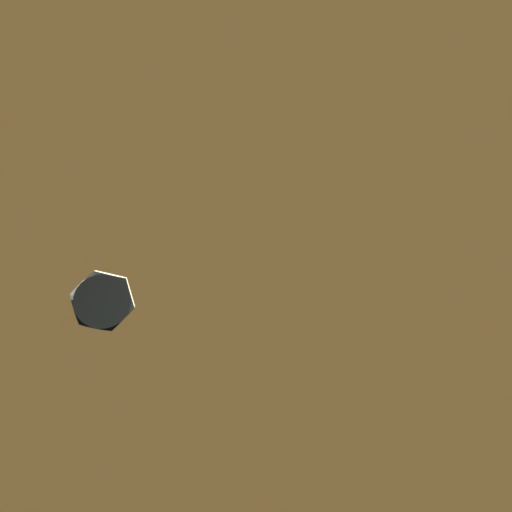
Label: bolt